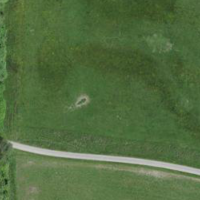
EUNIS habitat code: 24
Species observed at this site:
Buteo buteo
Allium ursinum